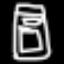
Label: bed